Question: So I'm trying to use geom_bar in ggplot2, and all of the cases that I see of people demonstrating it online are of comparative frequencies of certain things. The chart that I'm trying to do is the stacked bar graph like this one
However, I want to do it from a vector of values. That is, let's say I have the vector
'''
v=c(1,2,3,4)
'''
Instead of 4 even bars, which is what I understand I would get, I'd like a stack of 4 bars where the top one is 1 unit tall, and the next one down is 2 units tall (etc.). Is this possible in R?
Edit: Here is the code that I've used for my graph. It's yielding a normal bar graph, not the stacked version that I'm looking for:
'''
ggplot(data = v, aes(x = factor(x), y = y)) + geom_bar(aes(fill = factor(y)),stat = 'identity')
'''
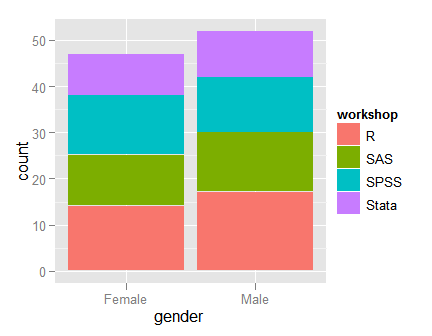
Answer: I think you can start from this:
'''
v=data.frame(x="My Stacked Bar", y=c(1,2,3,4))
ggplot(data = v, aes(x = factor(x), y = y))+
geom_bar(aes(fill=factor(y)), stat="identity")
'''